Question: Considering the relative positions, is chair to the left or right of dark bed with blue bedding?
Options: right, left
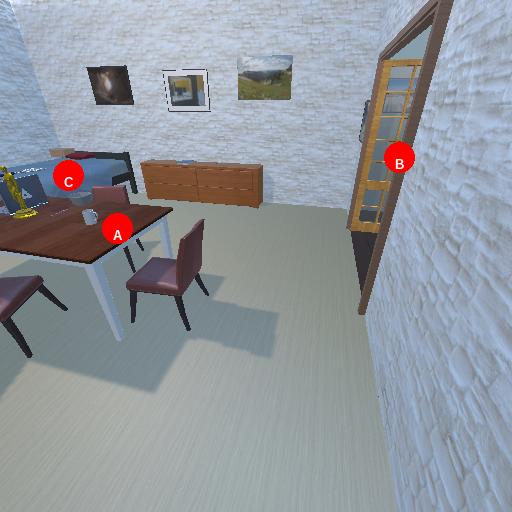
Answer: right